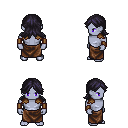
a pixel art fantasy rpg character, male body template, dark elf, purple skin, leather shoulder armor, robe skirt, raven loose hair, leather bracers, four views (front, back, left, right), 2x2 character sprite sheet, small pixel art, hard edges, no anti-aliasing